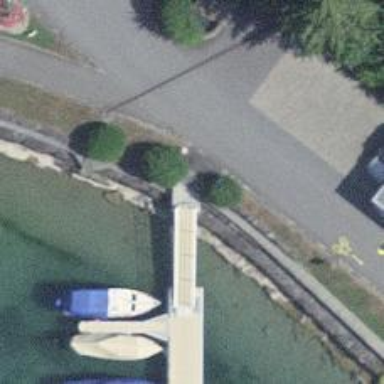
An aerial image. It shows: Footway leading to man-made pier.